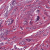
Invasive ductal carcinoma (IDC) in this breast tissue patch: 1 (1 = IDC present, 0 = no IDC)